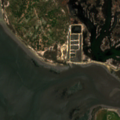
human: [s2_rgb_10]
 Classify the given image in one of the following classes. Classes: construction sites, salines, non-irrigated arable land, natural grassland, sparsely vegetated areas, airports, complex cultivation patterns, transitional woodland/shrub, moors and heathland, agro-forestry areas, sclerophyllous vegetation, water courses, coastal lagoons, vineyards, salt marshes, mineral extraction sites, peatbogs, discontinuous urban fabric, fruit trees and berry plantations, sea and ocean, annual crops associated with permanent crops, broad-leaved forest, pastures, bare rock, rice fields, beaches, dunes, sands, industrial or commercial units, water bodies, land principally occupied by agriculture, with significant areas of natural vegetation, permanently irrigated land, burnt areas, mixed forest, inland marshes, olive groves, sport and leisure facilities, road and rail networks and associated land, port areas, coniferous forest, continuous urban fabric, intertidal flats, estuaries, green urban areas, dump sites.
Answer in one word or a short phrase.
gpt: continuous urban fabric